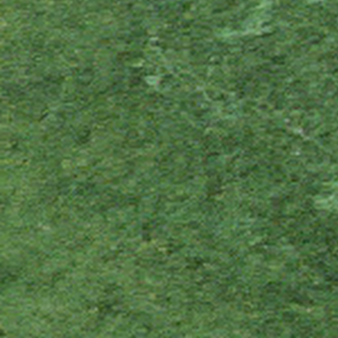
Label: other